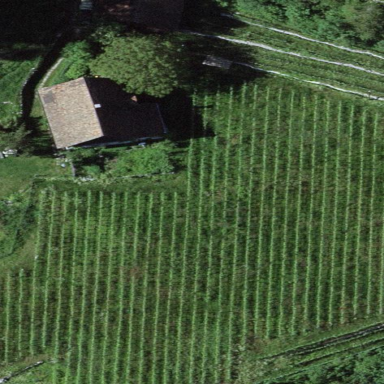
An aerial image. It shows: Vineyard where grapes are grown.